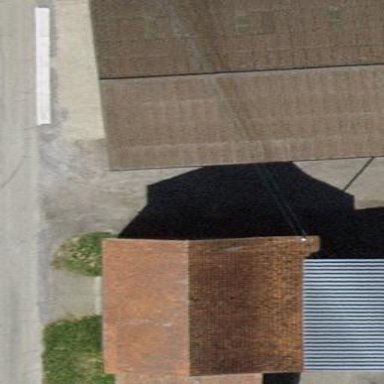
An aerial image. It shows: Gabled roof on farm auxiliary building.